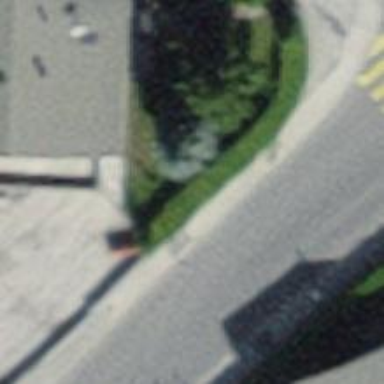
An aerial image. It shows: Sidewalk along the footway.